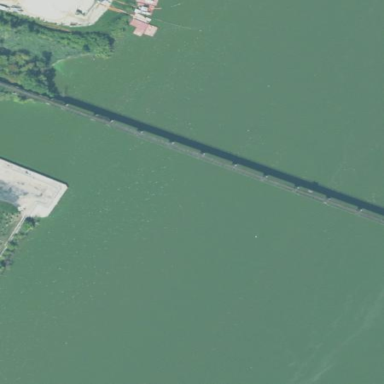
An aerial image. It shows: Man-made bridge.